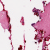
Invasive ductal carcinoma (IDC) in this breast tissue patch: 0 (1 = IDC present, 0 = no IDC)